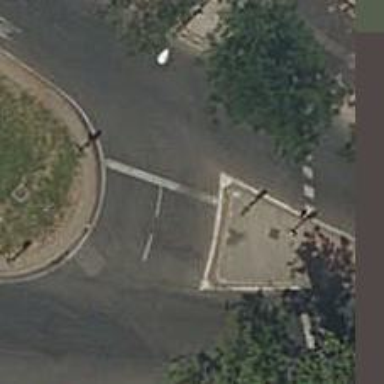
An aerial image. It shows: Road with traffic signals.